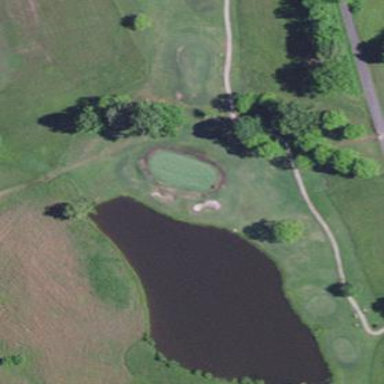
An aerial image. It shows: Water hazard on golf course. The hazard is natural water feature.